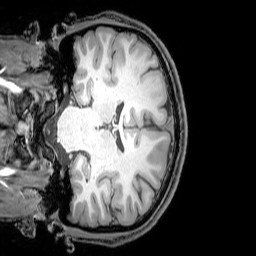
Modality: T1w
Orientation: coronal
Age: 23
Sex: male
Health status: healthy
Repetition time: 0.081 s
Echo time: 0.037 s